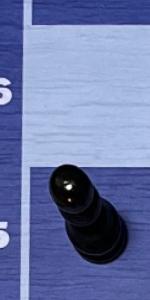
Label: Pawn_Black